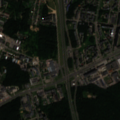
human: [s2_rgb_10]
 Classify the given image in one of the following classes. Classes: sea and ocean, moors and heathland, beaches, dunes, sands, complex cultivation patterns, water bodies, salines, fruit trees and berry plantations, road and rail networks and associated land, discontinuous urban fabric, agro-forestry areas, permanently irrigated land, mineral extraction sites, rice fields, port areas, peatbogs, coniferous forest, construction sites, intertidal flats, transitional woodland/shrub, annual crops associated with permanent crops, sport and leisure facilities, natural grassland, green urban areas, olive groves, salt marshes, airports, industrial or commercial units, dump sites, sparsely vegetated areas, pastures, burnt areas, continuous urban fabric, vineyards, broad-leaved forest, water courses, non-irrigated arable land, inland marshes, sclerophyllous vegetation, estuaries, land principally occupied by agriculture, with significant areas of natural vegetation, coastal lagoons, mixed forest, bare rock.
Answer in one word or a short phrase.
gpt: discontinuous urban fabric, industrial or commercial units, road and rail networks and associated land, green urban areas, sport and leisure facilities